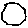
Label: hexagon